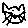
Label: cat